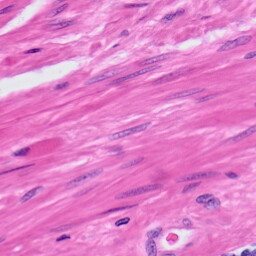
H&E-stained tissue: Prostate